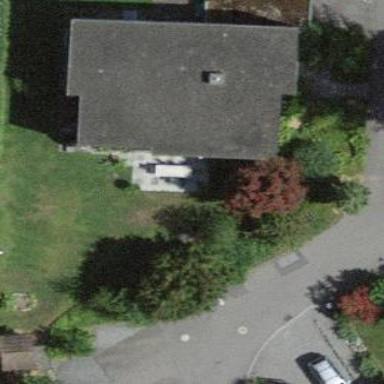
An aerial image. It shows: Flat-roofed building with gravel surface.